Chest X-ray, AP view. Patient: 63 years old, sex M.
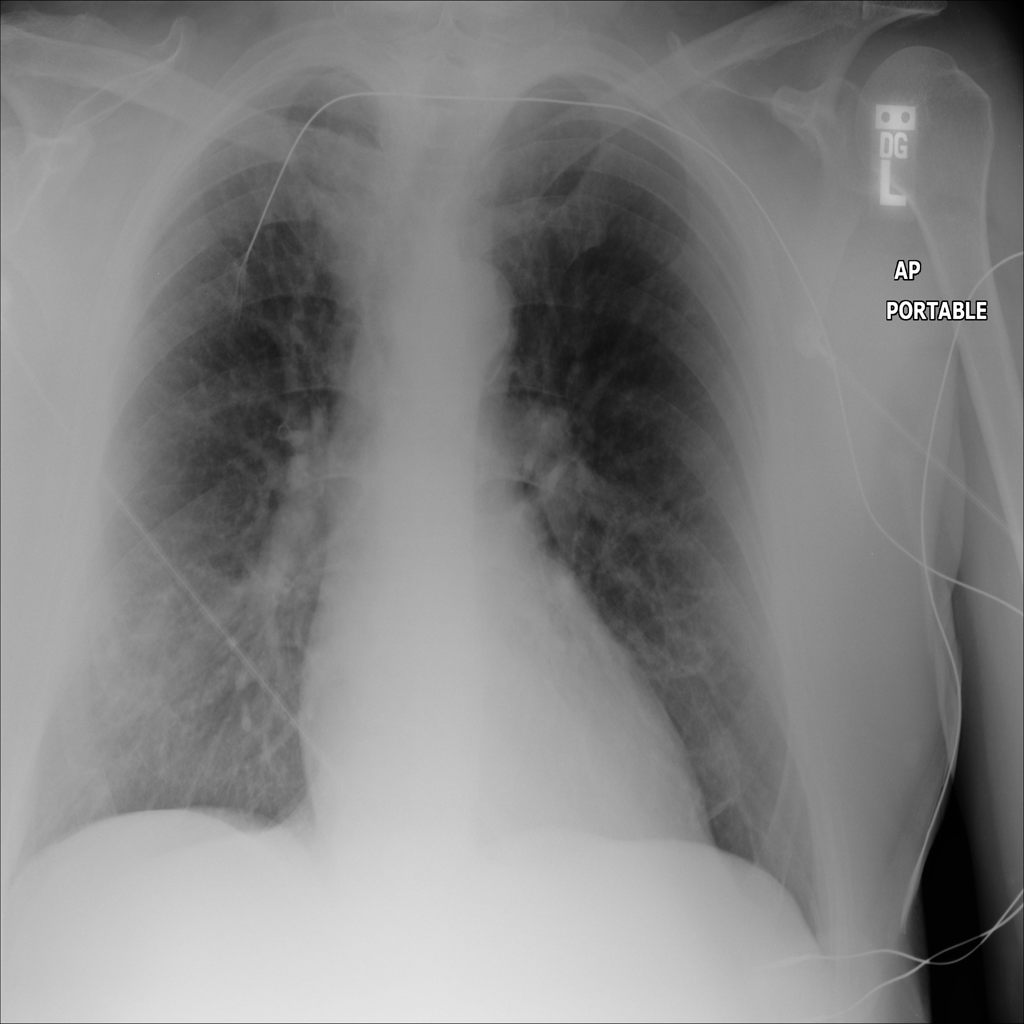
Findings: No Finding